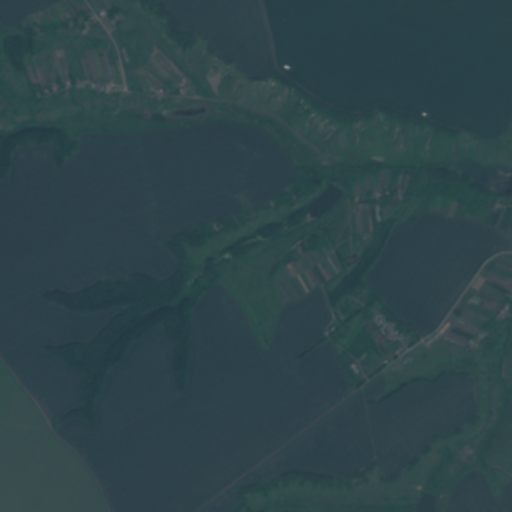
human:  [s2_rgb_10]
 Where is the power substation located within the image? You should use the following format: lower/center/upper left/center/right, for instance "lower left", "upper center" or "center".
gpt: The power substation is located in the lower right of the image.
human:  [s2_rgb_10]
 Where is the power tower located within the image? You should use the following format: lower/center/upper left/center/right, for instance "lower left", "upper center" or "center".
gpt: The power tower is located in the lower right of the image.
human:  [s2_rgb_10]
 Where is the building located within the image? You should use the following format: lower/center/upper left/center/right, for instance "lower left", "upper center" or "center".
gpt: There is no building in the image.